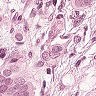
Metastatic tissue present: yes